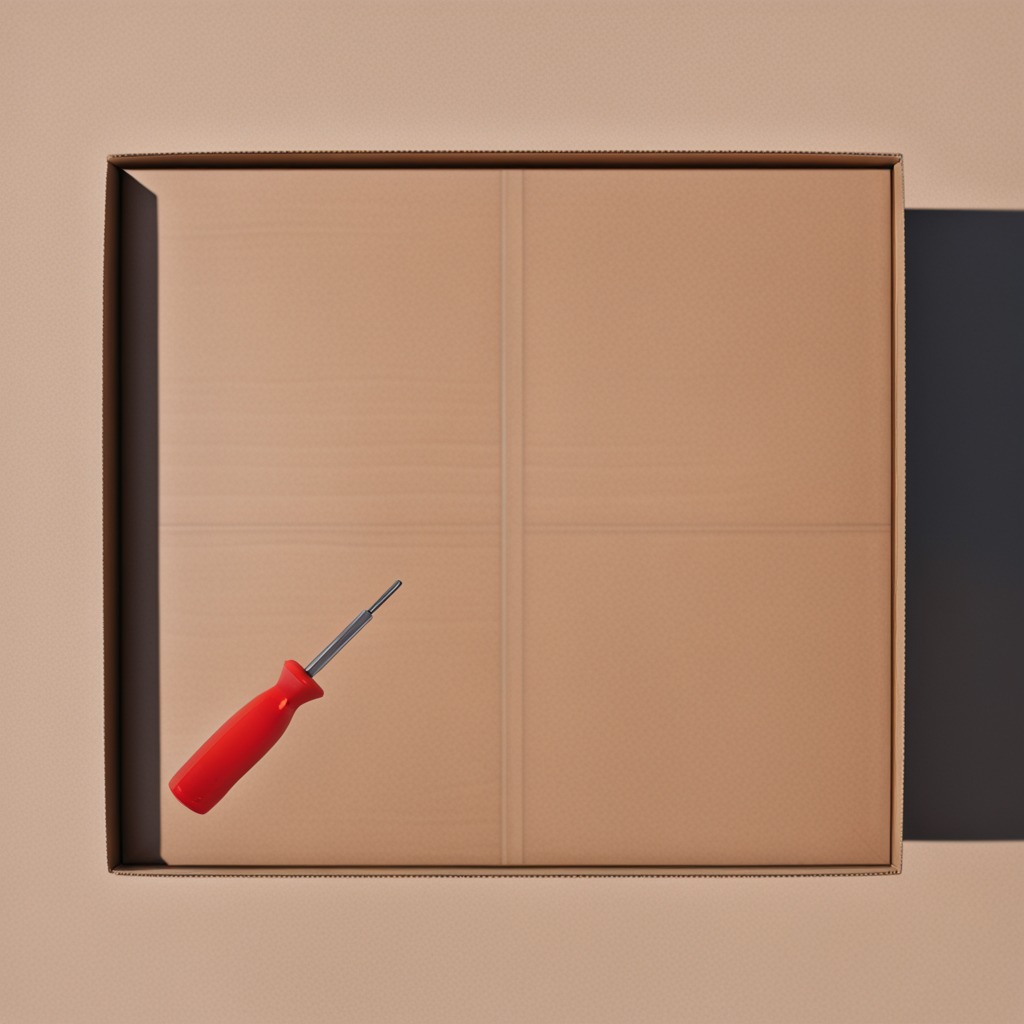
A screwdriver is lying on a clean dry cardboard box surface in an outdoor workshop during daytime bright natural light soft shadows slightly creased but